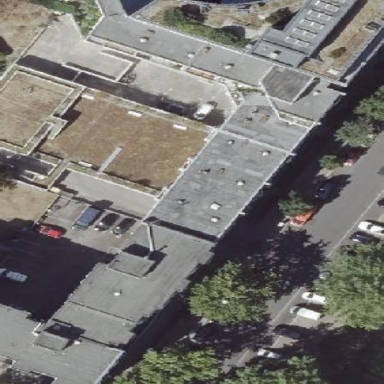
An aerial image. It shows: Commercial building.